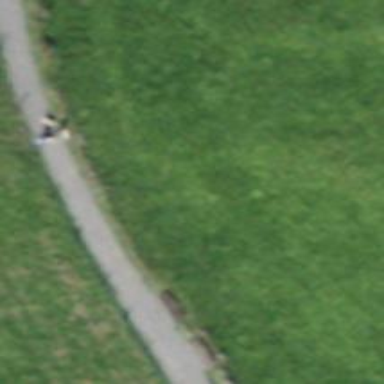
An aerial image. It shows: Bench.